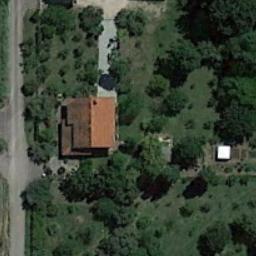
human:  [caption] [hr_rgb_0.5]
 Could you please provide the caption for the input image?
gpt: The sparse residential  is surrounded by trees .

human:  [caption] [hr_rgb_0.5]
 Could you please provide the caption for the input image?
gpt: There is an orange house and many green trees in a sparse residential area, And a road .

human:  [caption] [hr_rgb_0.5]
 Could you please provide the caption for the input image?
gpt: There are several houses on one side of the highway .

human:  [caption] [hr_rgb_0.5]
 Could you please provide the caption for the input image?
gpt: The sparse residential is on the grass next to some trees and a road .

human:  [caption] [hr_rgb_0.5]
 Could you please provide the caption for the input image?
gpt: A sparse residential area with many green trees and an orange building .